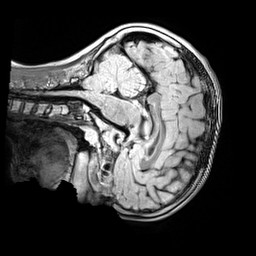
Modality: FLAIR
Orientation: sagittal
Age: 13
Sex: male
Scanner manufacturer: siemens
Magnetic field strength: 3 T
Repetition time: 5 s
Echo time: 0.388 s